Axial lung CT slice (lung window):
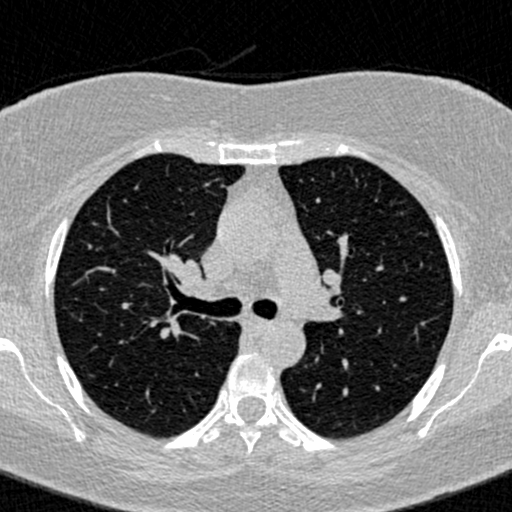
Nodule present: no